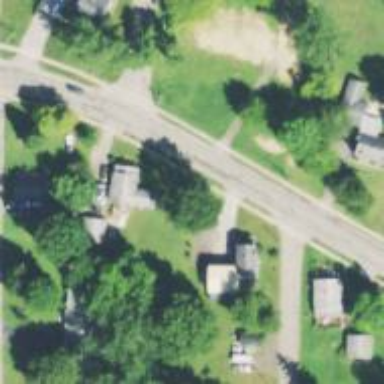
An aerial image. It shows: Unmarked road crossing.